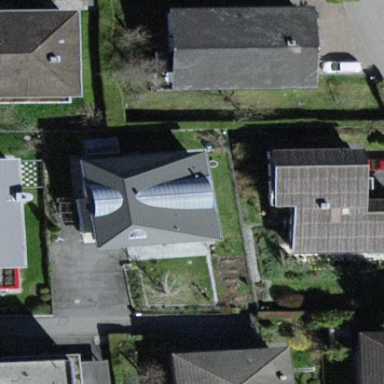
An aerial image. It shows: Detached building with hipped roof shape.